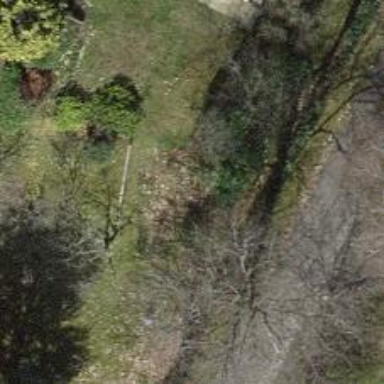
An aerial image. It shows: Garden with deciduous broadleaved trees.